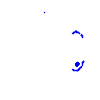
Particle: electron